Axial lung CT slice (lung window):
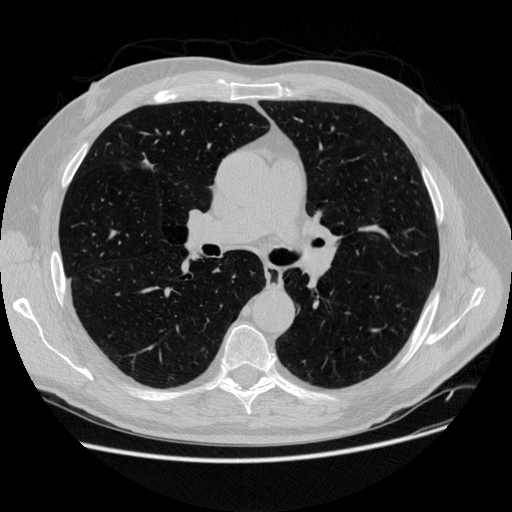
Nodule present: no